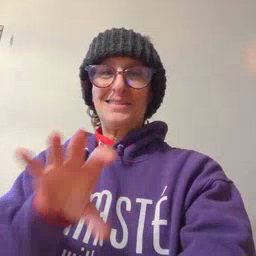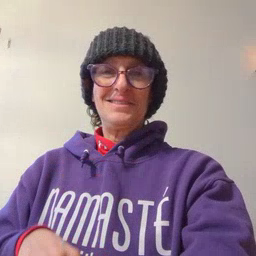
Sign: hot